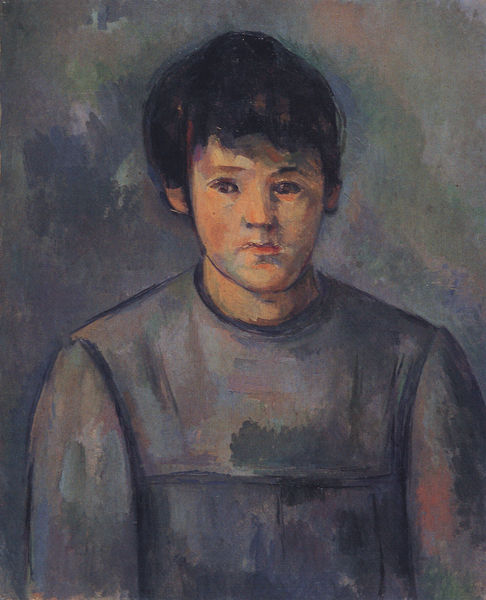
Titel: Portrait de Fillette
Künstler: Paul Cézanne
Standort: Bukarest
Institution: Muzeul National de Arta al Romaniei
Schlagwörter: blau, dunkel, gemälde, haut, himmel, kopf, mann, cezanne, gelb, grün, impressionismus, mädchen, braun, brust, frankreich, frau, frisur, grau, haar, hintergrund, kleid, mund, nase, pastell, schwarz, blick, rot, weg, expressionismus, hochformat, alt, hemd, jung, wand, arme, augen, bluse, gesicht, kleidung, mensch, trauer, bildnis, hals, portrait, porträt, haare, kind, person, brustbild, en face, frontal, kinn, lippen, ohren, schultern, traurig, wangen, düster, modern, farblos, monet, ernst, streng, büste, manet, melancholie, junge, nachdenklich, naht, oberkörper, braune haare, schwarze haare, knabe, farbflächen, schlicht, abwesend, jüngling, einfarbig, braunb, neutral, halbkörper, breit, pullover, sohn, moderne kunst, schwarzhaarig, altmodisch, musne, madame cezanne, abwensend, rundhalskragen, breut, hkinn